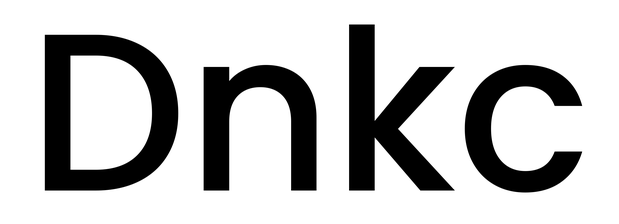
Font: Poppins-Medium